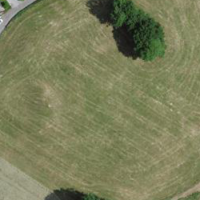
EUNIS habitat code: 55
Species observed at this site:
Turdus pilaris
Vulpes vulpes
Sturnus vulgaris